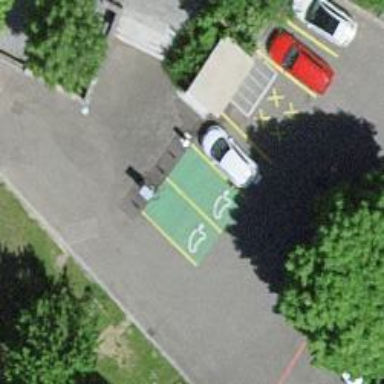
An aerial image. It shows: Charging station.